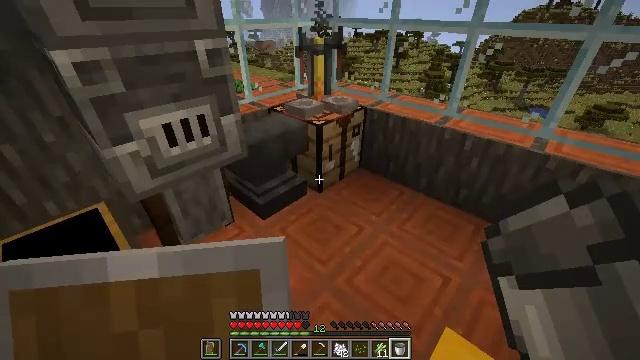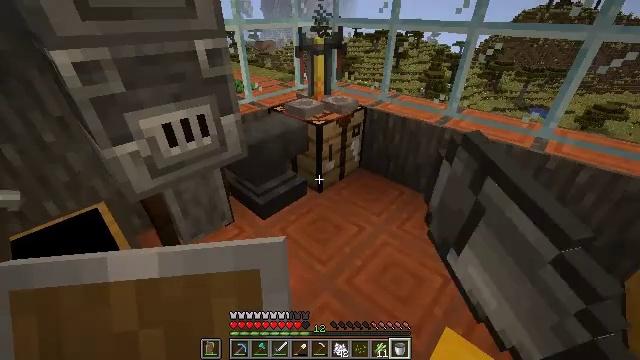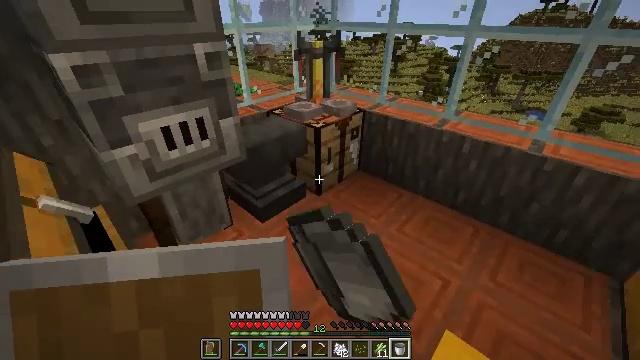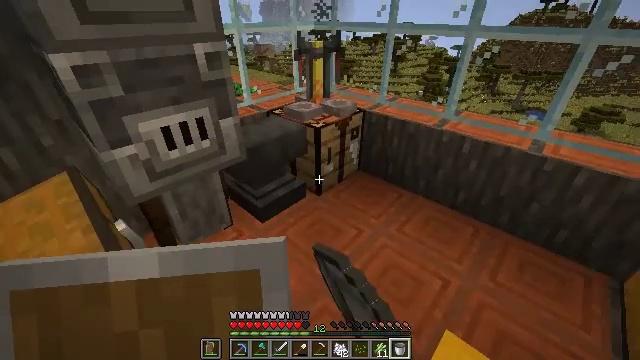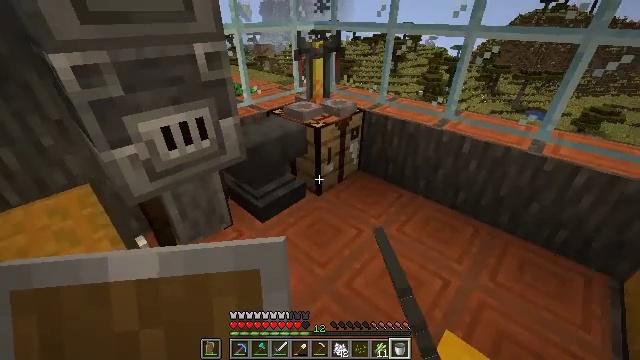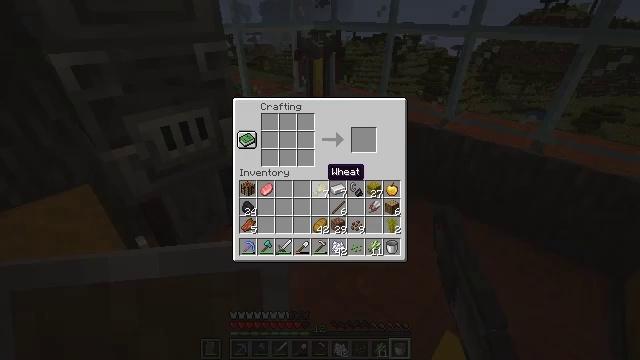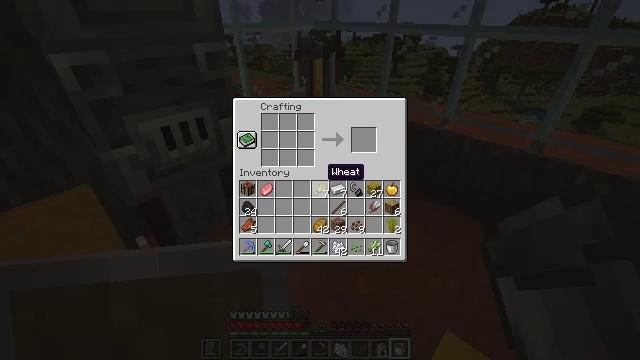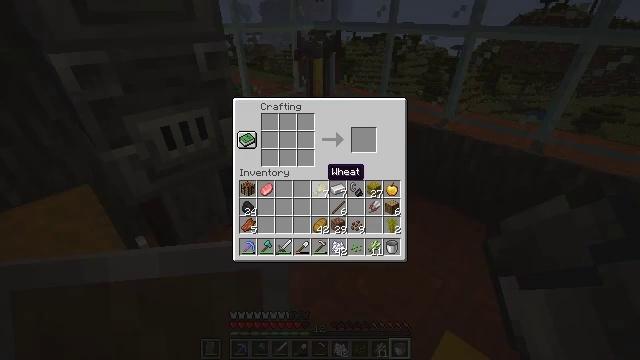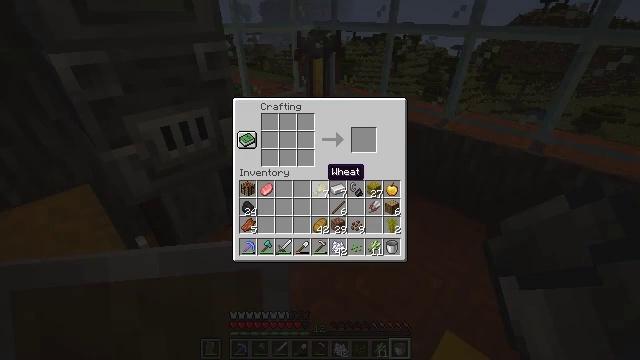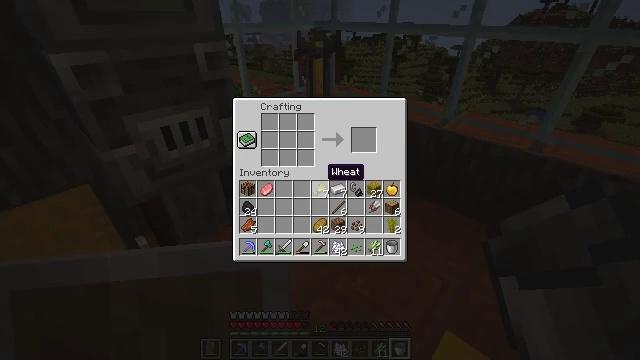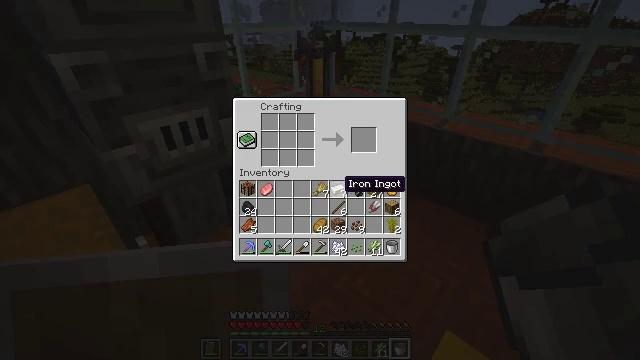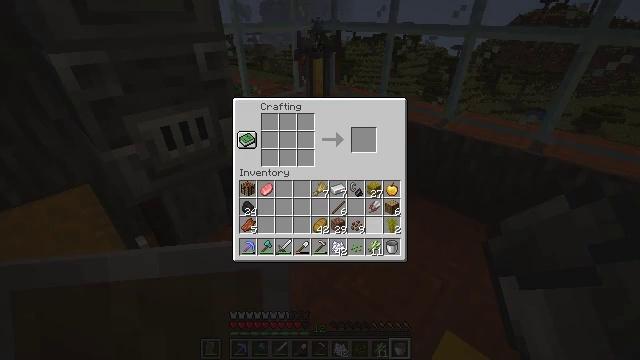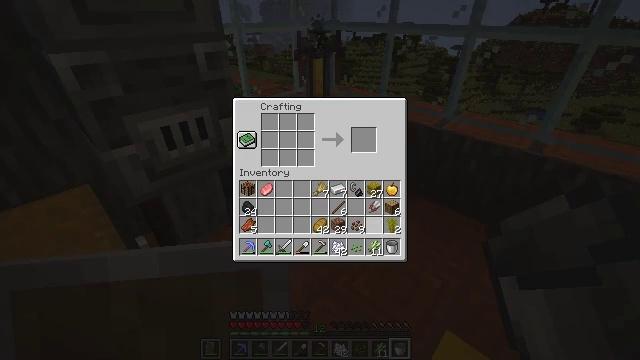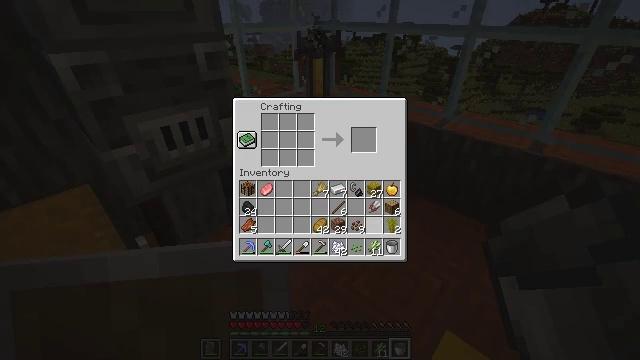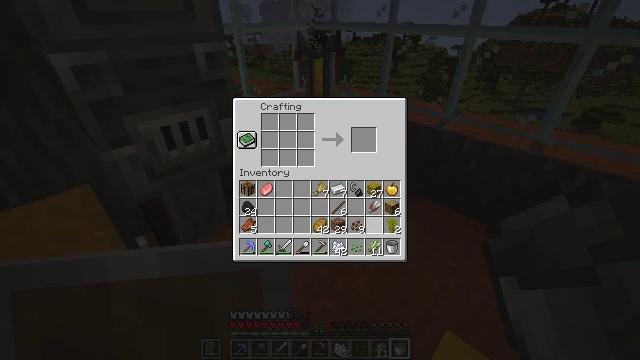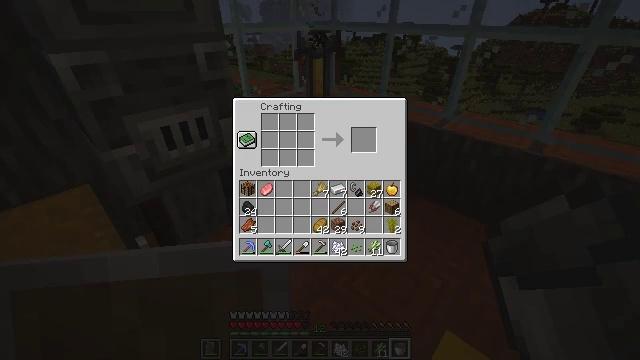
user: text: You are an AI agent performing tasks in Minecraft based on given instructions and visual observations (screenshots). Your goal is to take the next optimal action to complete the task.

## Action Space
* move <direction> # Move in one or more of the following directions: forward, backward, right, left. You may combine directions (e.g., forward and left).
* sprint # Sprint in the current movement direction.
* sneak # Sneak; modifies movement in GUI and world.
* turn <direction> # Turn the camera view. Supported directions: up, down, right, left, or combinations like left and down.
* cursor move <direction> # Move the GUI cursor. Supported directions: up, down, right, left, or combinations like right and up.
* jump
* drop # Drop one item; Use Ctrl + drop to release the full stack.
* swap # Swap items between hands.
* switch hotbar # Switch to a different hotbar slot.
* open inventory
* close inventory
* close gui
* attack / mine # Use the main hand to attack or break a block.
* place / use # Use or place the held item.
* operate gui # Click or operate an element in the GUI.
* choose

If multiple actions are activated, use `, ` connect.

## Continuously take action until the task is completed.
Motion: motion action
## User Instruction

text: Use iron ingots to craft a bucket.
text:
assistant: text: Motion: use / place
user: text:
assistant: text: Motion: use / place
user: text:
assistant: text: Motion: no_op
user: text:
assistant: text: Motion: no_op
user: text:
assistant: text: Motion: no_op
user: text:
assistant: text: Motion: no_op
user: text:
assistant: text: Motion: no_op
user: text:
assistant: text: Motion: no_op
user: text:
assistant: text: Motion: no_op
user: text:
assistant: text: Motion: cursor move right and down
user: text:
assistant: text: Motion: cursor move right and down
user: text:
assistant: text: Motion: cursor move right
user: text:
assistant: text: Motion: no_op
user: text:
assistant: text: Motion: no_op
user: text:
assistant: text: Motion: no_op
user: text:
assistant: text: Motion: no_op
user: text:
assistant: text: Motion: no_op
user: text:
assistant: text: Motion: no_op
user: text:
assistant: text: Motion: no_op
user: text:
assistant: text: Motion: cursor move up
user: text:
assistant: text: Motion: cursor move up
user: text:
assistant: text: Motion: cursor move up
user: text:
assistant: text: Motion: cursor move up
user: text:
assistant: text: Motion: no_op
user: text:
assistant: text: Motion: no_op
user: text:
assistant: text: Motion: no_op
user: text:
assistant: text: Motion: no_op
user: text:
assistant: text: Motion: no_op
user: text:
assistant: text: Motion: no_op
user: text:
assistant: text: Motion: no_op